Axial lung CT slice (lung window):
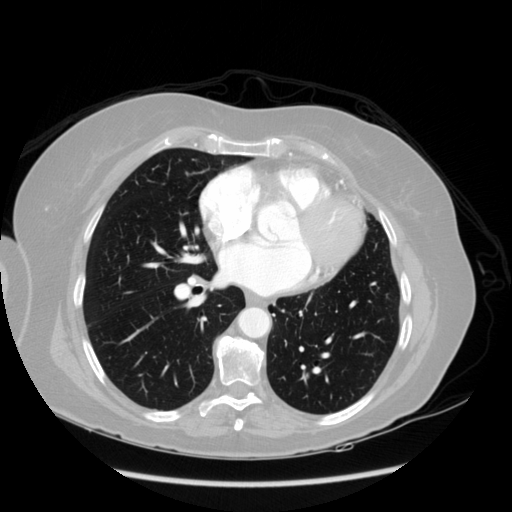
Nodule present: no